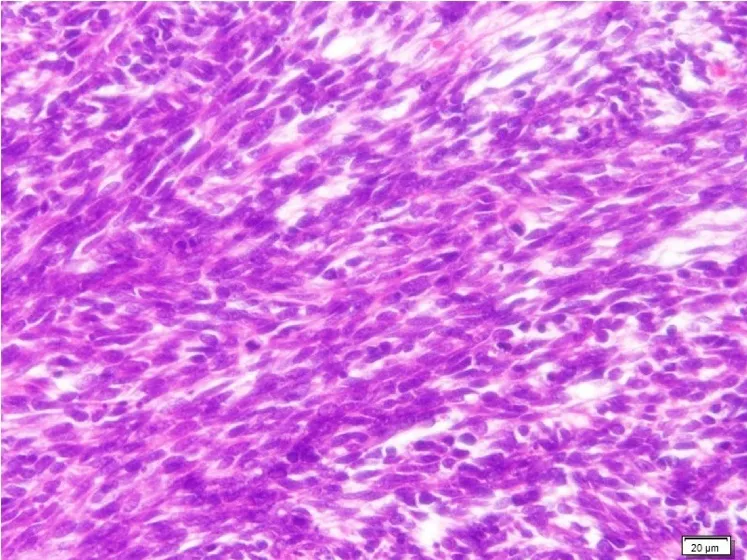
Histopathological findings of the resected tumor. . The histopathological examination showed dense proliferation of spindle cells with hemorrhage and necrosis.
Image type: pathology (h&e)